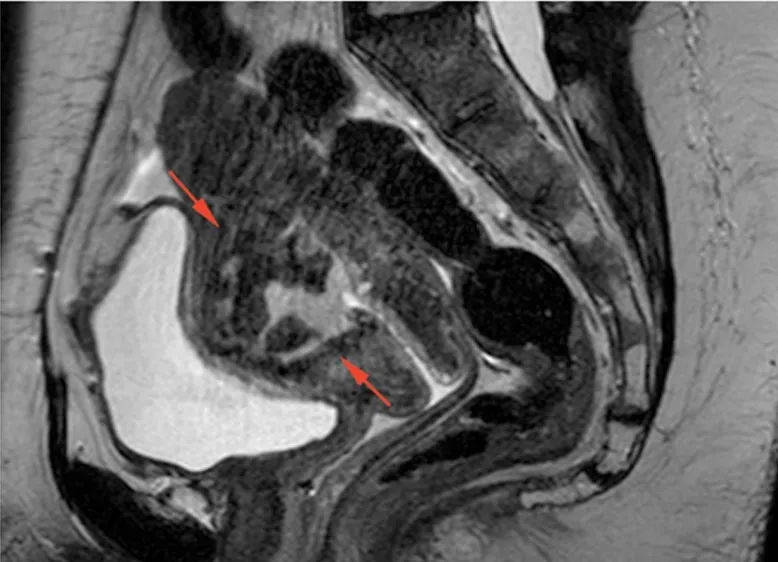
Sagittal T2-weighted TSE.
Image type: radiology (mri)